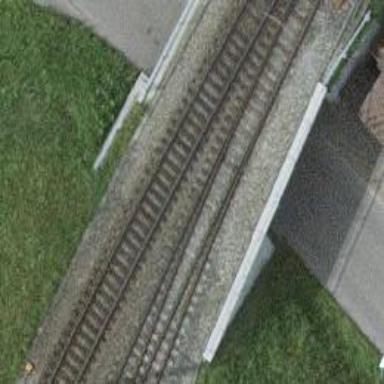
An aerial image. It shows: Railway bridge with single electrified track. It serves as siding with contact line for electrification.